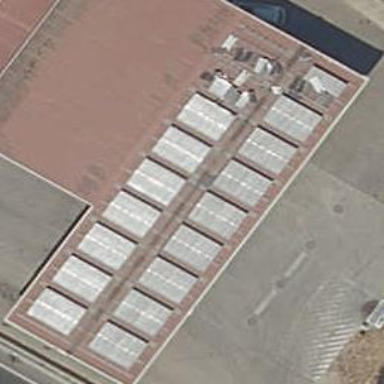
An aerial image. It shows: Fuel amenity located on the roof of building.